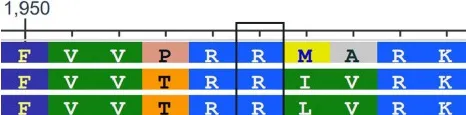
Evaluation of the pathogenic potential of the c.5797delC mutation in MYH9. (B) Analysis of amino acid conservation based on the NCBI database.
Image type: chart (chart)